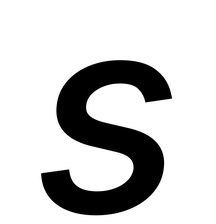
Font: Inter-Italic_Medium_Italic